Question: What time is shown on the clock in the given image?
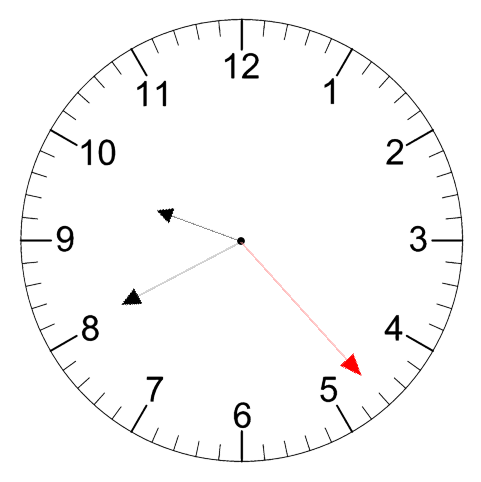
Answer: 09:40:23